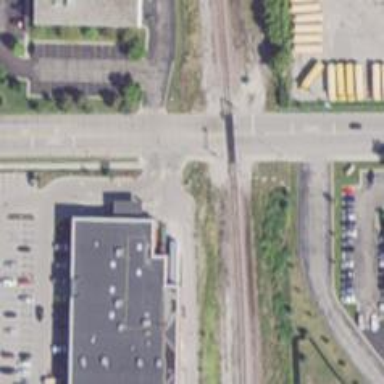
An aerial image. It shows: Level crossing with lights on the railway.